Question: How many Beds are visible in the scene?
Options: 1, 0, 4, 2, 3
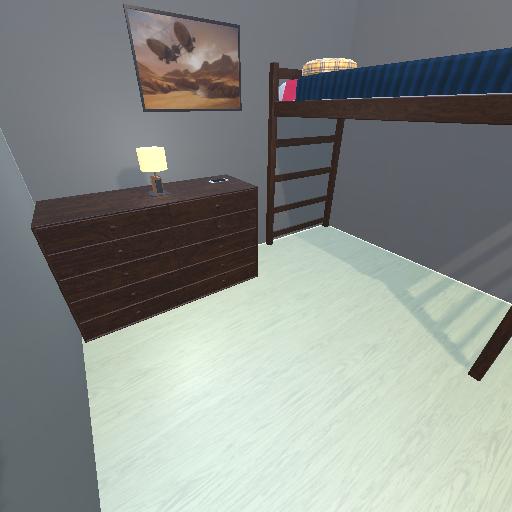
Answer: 1